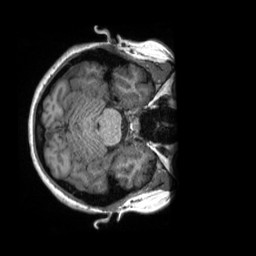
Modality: T1w
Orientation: axial
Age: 28
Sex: female
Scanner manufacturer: siemens
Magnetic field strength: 3 T
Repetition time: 2.3 s
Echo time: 0.00288 s